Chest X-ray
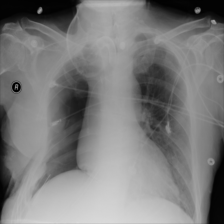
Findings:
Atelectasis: negative
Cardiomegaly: negative
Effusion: negative
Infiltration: negative
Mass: negative
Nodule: negative
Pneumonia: negative
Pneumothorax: negative
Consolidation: negative
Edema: negative
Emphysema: negative
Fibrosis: negative
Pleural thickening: negative
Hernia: negative